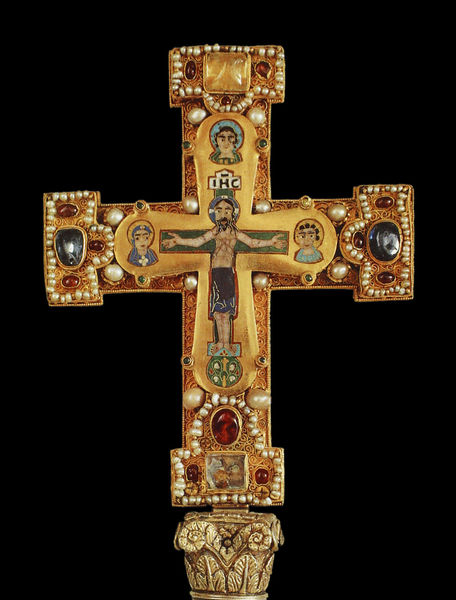
Titel: Das Welfenkreuz
Institution: Berlin, Staatliche Museen - Preußischer Kulturbesitz
Schlagwörter: schmuck, gold, edelsteine, perlen, kreuz, christus, jesus, jesus christus, besetzt, kruzifix, wertvoll, elfenbein, dreifaltigkeit, emaille, vortragekreuz, cabochon, edelsteone, perlrn